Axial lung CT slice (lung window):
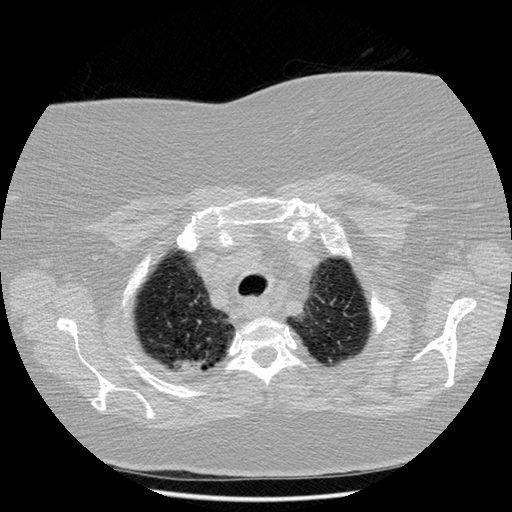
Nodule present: no